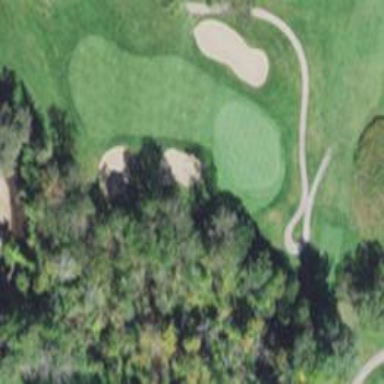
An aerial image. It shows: Golf fairway in the image.